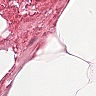
Metastatic tissue present: no